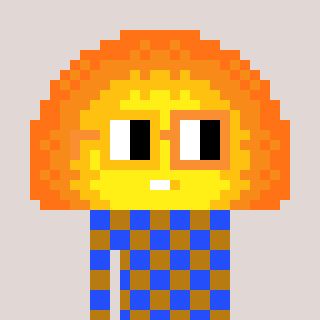
a pixel art character with square yellow and orange glasses, a sunset-shaped head and a gold-colored body on a warm background